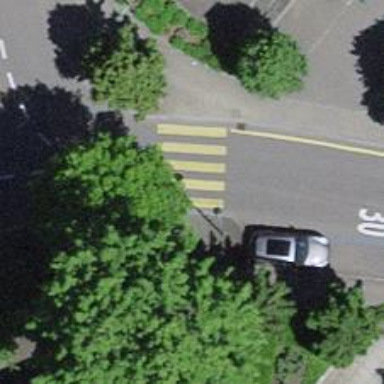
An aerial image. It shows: Zebra crossing on the road.